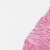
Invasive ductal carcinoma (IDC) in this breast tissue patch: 0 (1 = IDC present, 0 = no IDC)